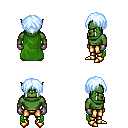
a pixel art fantasy rpg character, male body template, orc, green skin, green cape, gold greaves, white cyan parted hairstyle, metal gloves, gold boots, four views (front, back, left, right), 2x2 character sprite sheet, small pixel art, hard edges, no anti-aliasing